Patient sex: M
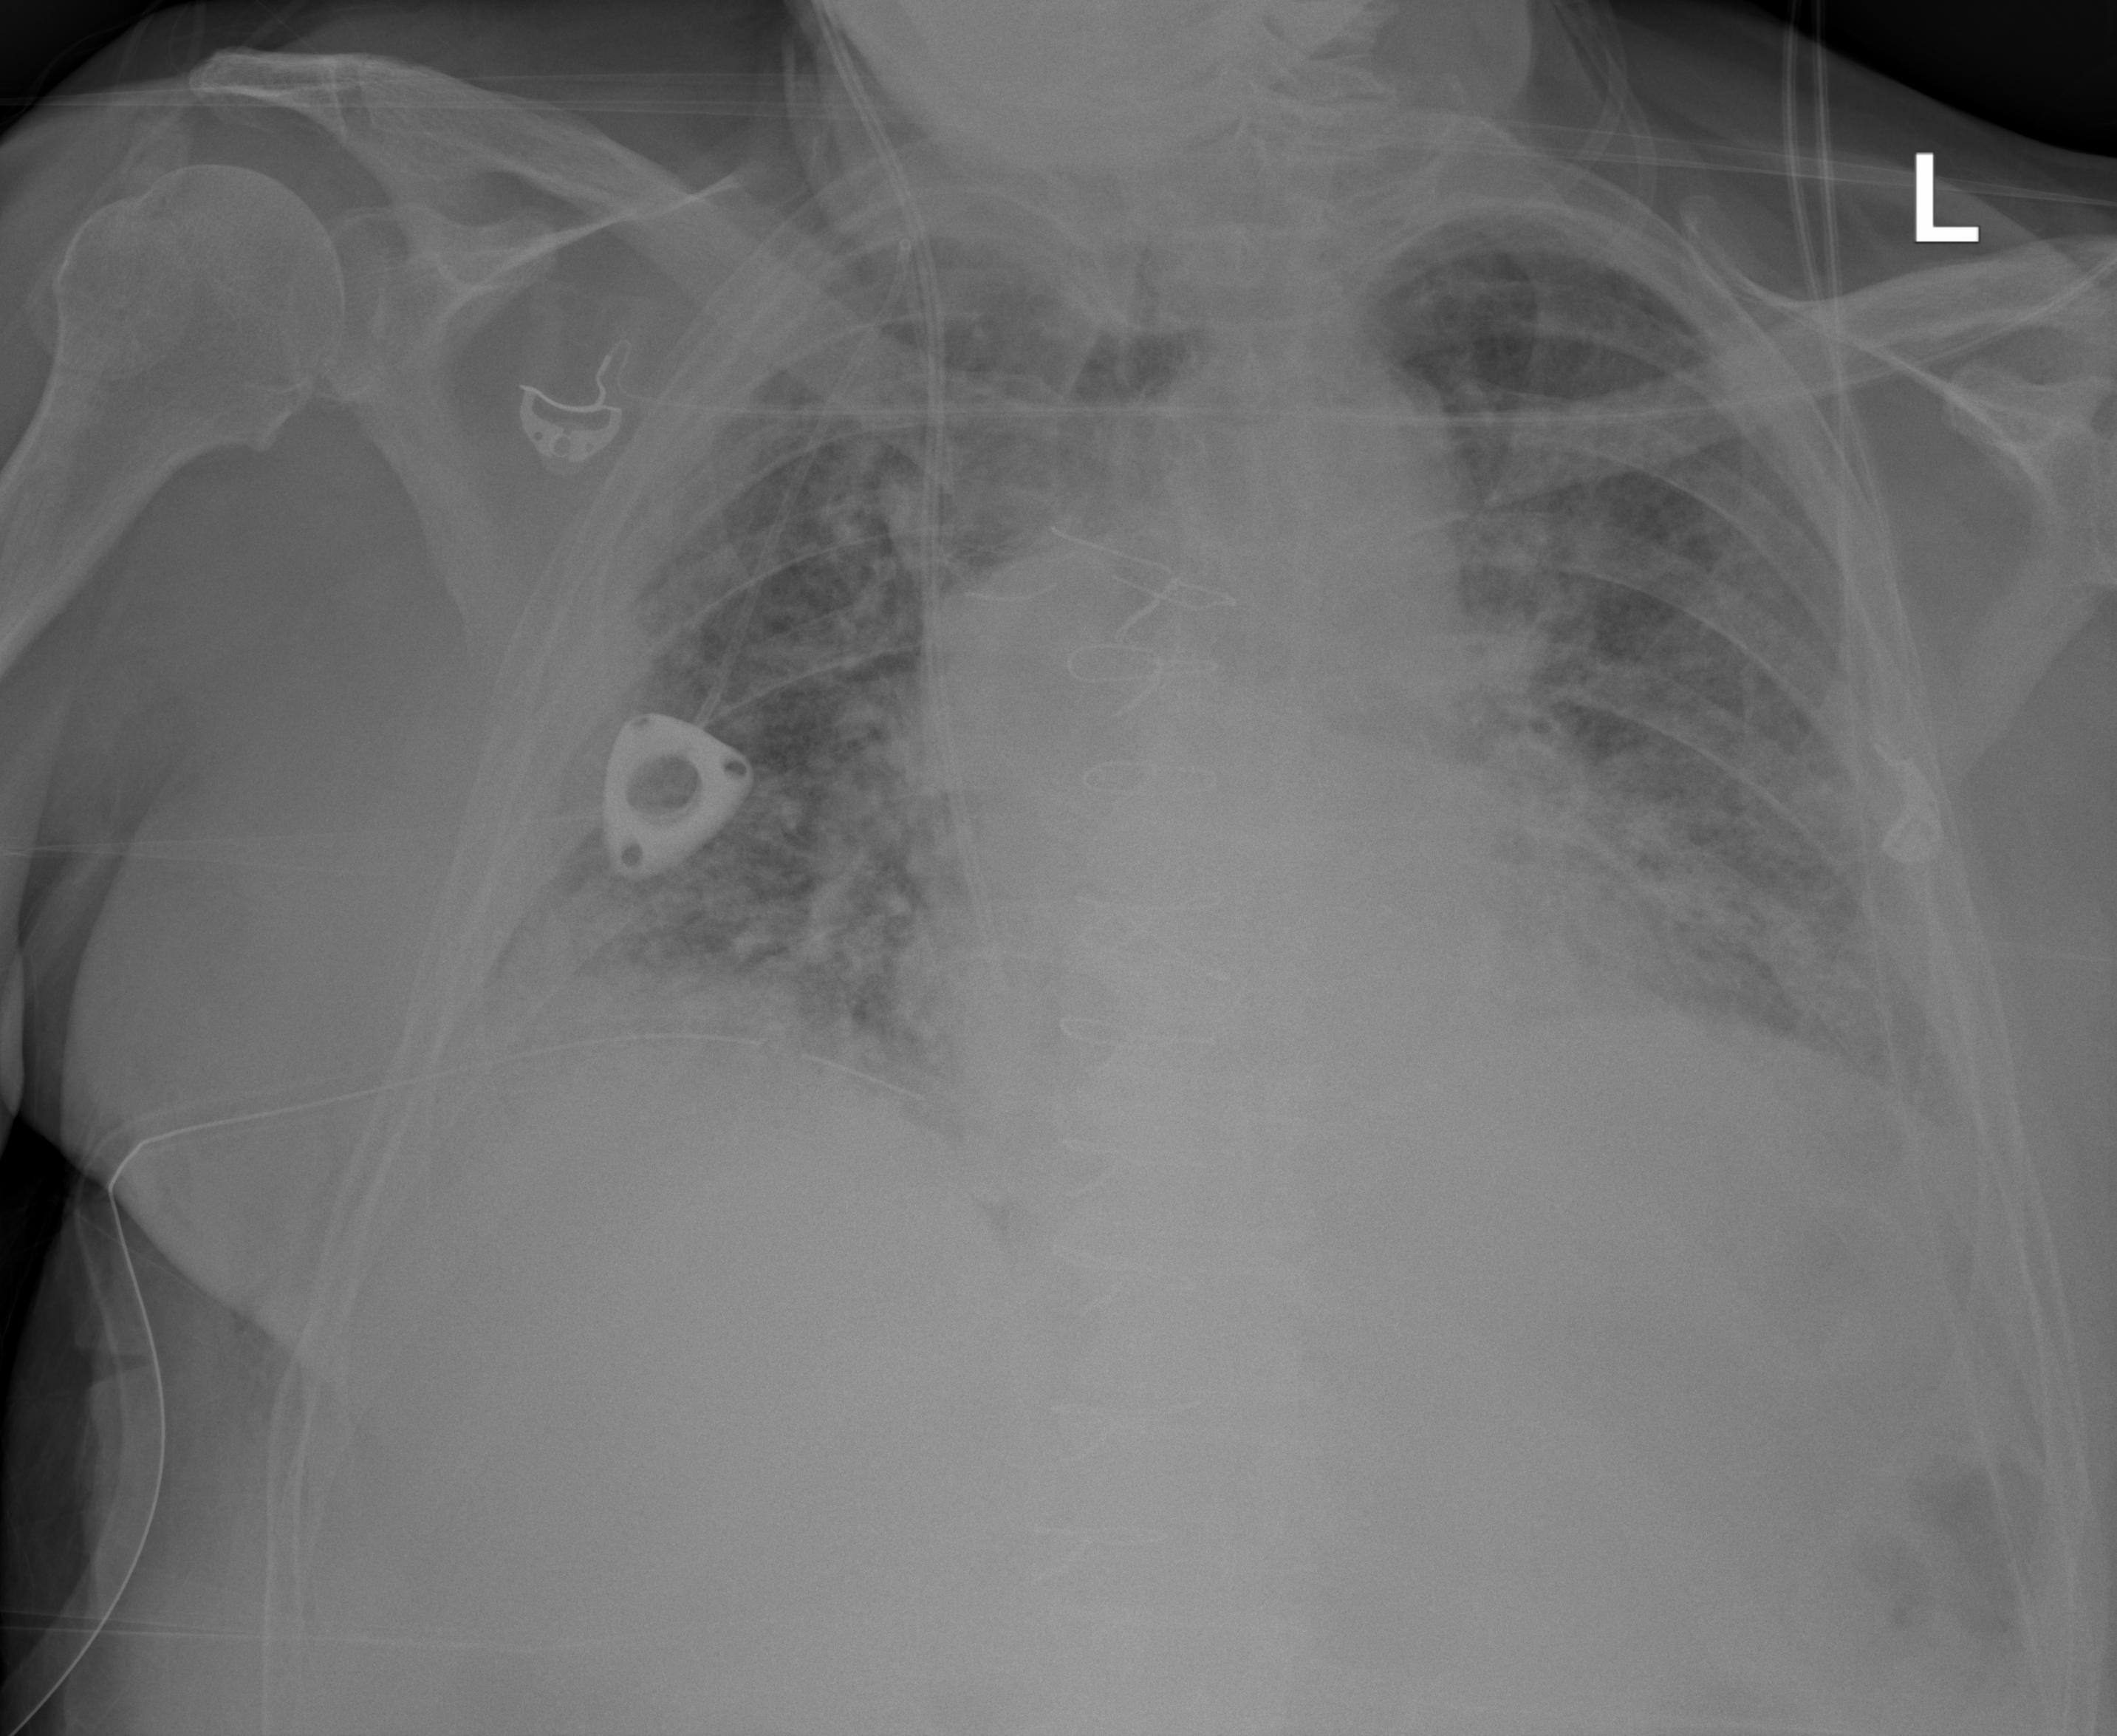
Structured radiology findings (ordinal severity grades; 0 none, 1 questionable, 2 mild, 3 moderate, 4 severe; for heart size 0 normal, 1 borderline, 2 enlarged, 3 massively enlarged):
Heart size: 2
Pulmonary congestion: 3
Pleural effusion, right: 2
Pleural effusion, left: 2
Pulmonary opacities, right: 3
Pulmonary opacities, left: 3
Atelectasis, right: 3
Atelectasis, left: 3